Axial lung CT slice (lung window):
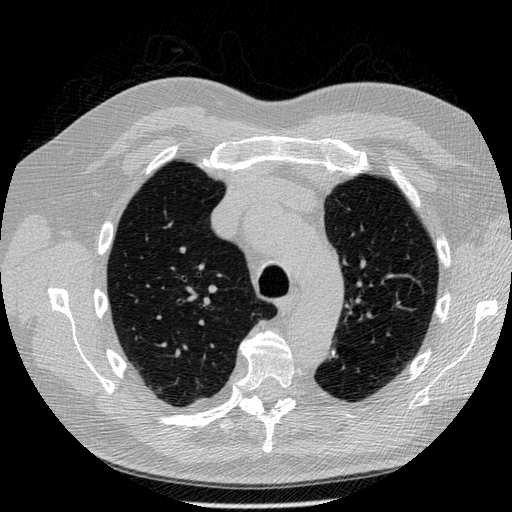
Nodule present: no